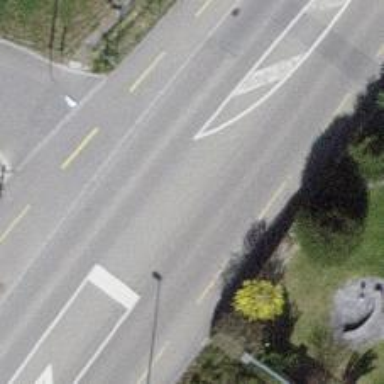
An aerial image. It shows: Tertiary road with asphalt surface.